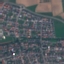
Land use / land cover class: Residential